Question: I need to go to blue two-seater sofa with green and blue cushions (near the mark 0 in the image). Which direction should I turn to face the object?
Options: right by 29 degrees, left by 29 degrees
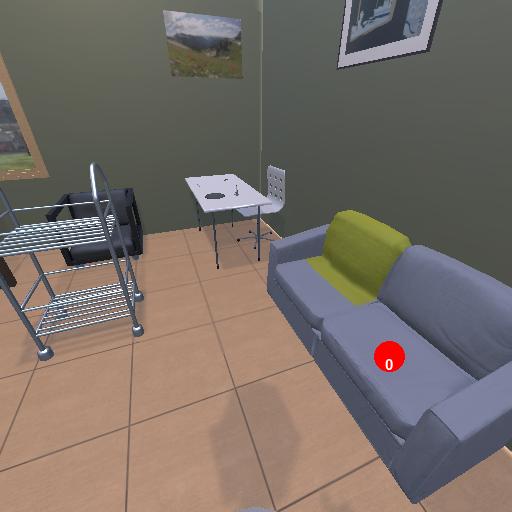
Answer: right by 29 degrees